Aerial crown-view tile of a tropical tree (Barro Colorado Island, Panama), acquired 20250715:
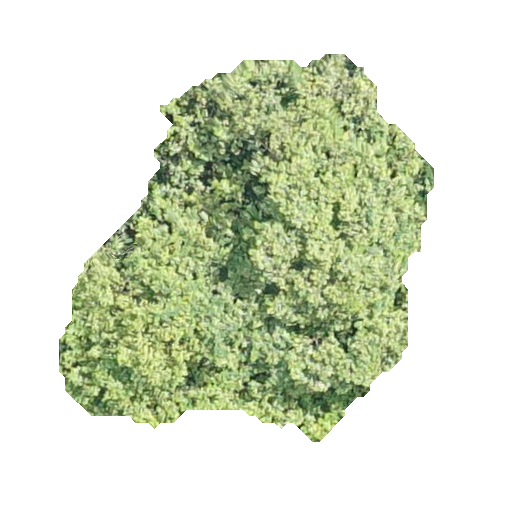
Species: Luehea seemannii
GBIF accepted scientific name: Luehea seemannii
Crown area: 148.328 m²